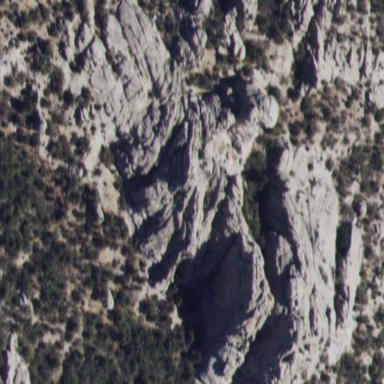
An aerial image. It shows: Landscape of bare rock.